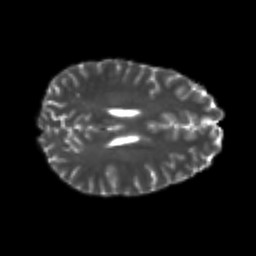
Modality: T2w
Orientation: axial
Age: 22
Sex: male
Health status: healthy
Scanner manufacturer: philips
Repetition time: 7.383 s
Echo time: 0.08599 s